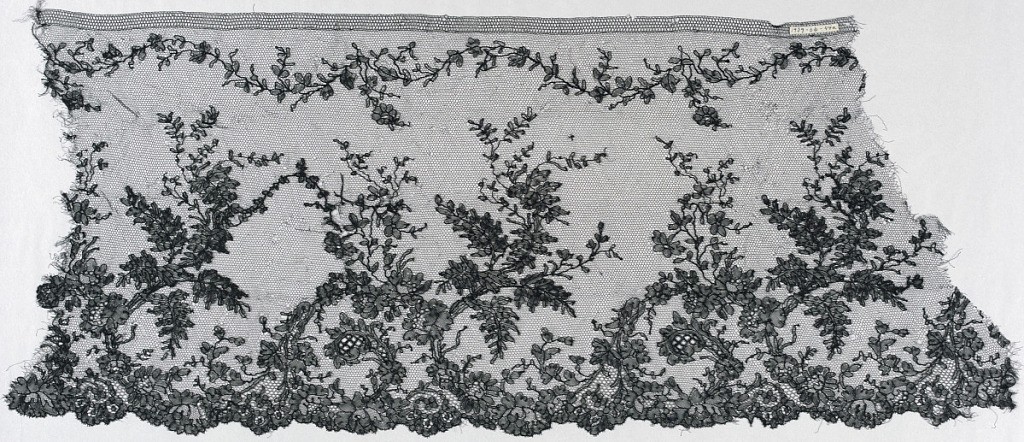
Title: Fragment
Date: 19th century
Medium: silk Technique: bobbin lace, Chantilly style
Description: Black Chantilly lace - a/. b/, c/, and d/ show design of branches with flowers and leaves rising from scalloped border.